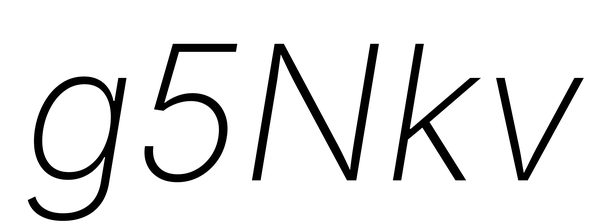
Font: Inter-Italic_ExtraLight_Italic